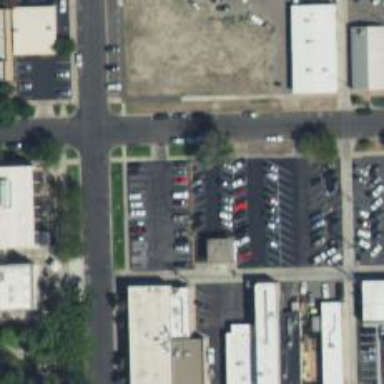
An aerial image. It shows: Parking space is available.